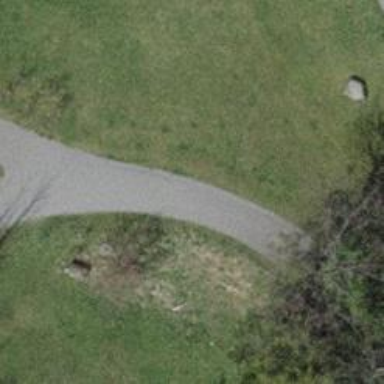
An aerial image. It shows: Footway with surface of pebblestone.